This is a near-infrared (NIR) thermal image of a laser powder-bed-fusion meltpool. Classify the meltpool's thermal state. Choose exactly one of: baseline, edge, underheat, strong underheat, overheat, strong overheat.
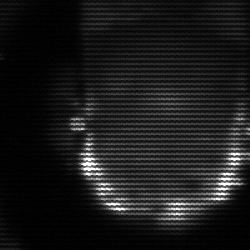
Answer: baseline